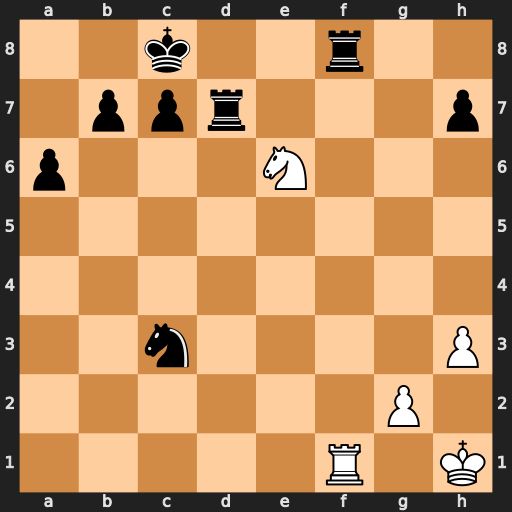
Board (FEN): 2k2r2/1ppr3p/p3N3/8/8/2n4P/6P1/5R1K
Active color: w
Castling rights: -
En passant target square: -
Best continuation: Rxf8+ Rd8 Rxd8#